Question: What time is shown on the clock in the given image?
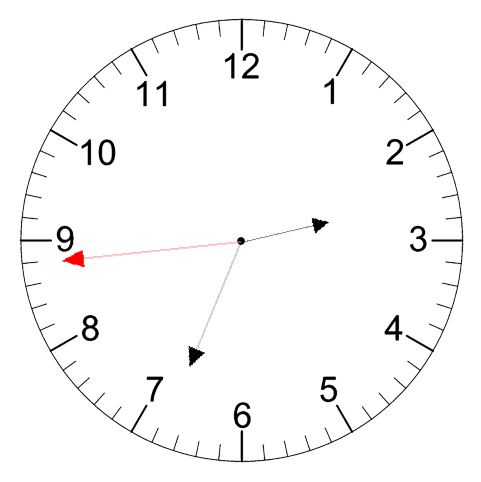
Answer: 02:33:44